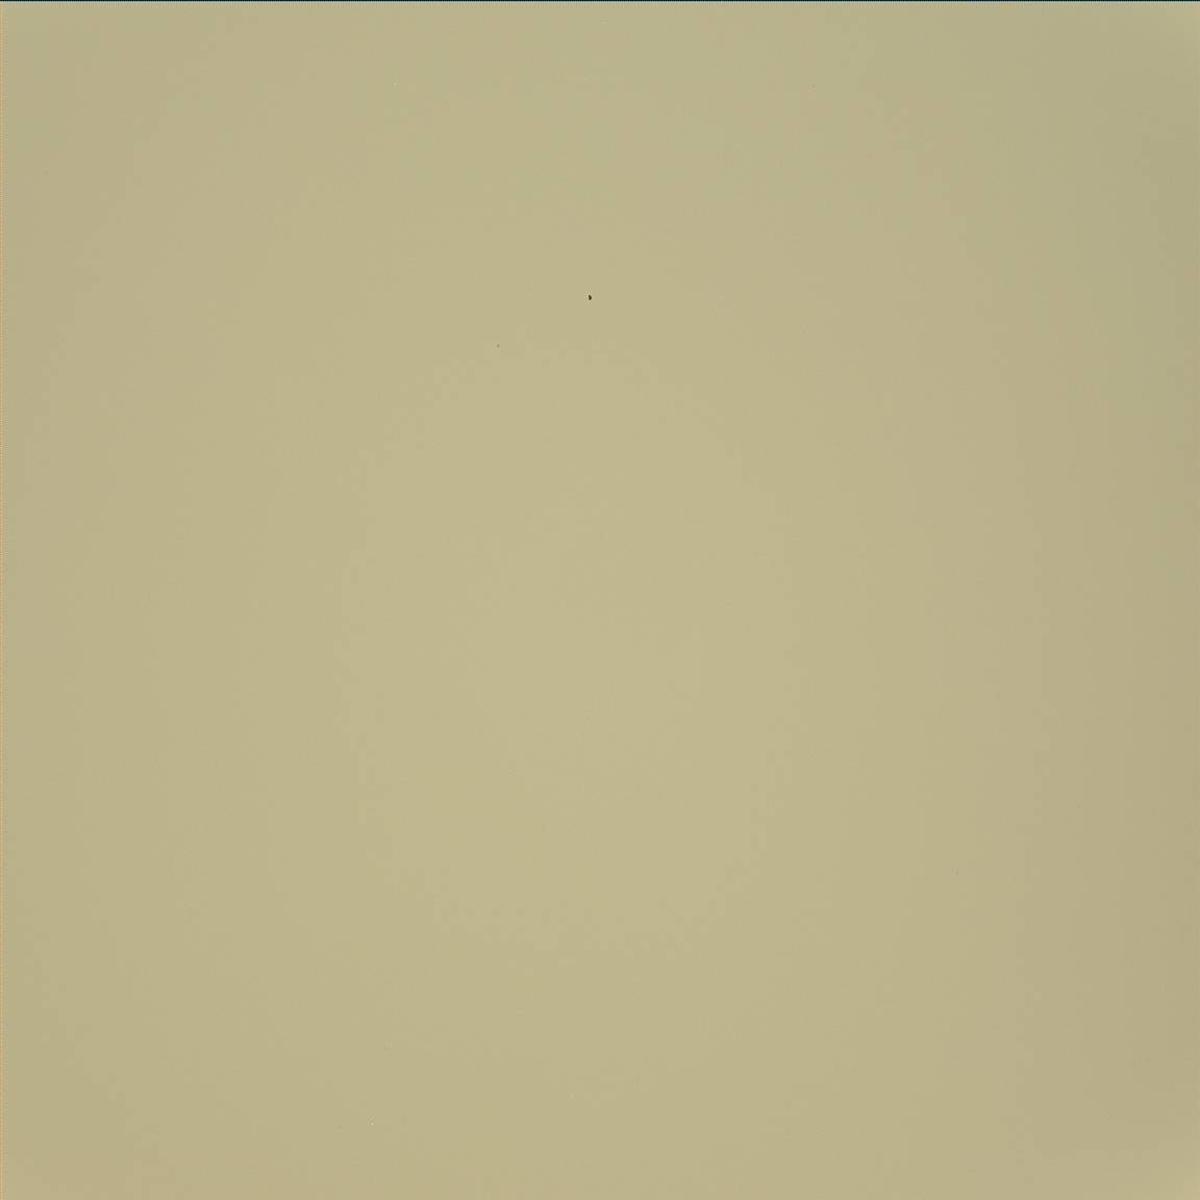
Terrain classes present: Sky